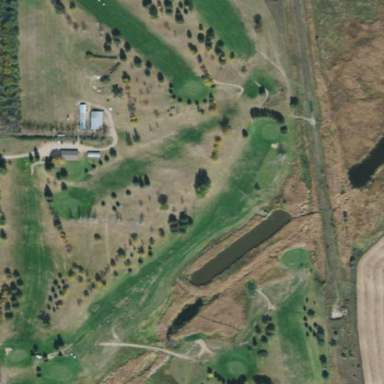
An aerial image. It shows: Golf course surrounded by greenery.